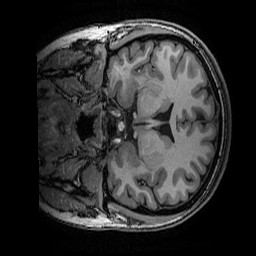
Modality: T1w
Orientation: coronal
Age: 22
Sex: female
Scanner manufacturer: ge
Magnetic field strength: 3 T
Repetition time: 0.007 s
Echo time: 0.00342 s